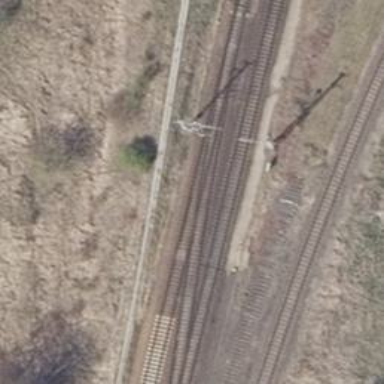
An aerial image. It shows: Railway track.